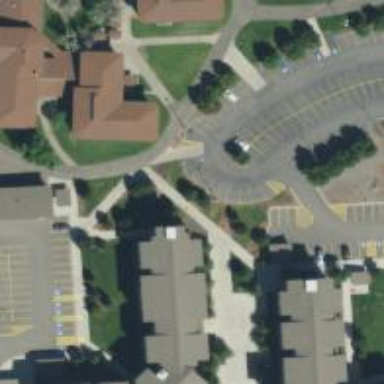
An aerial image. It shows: Dormitory building.